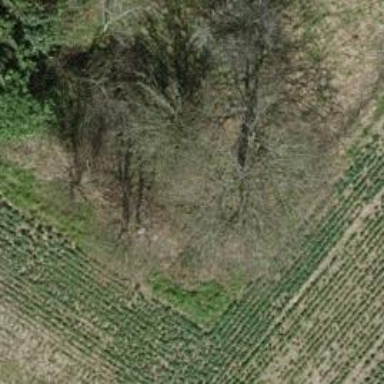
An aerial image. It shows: Agricultural area with deciduous broadleaved trees.